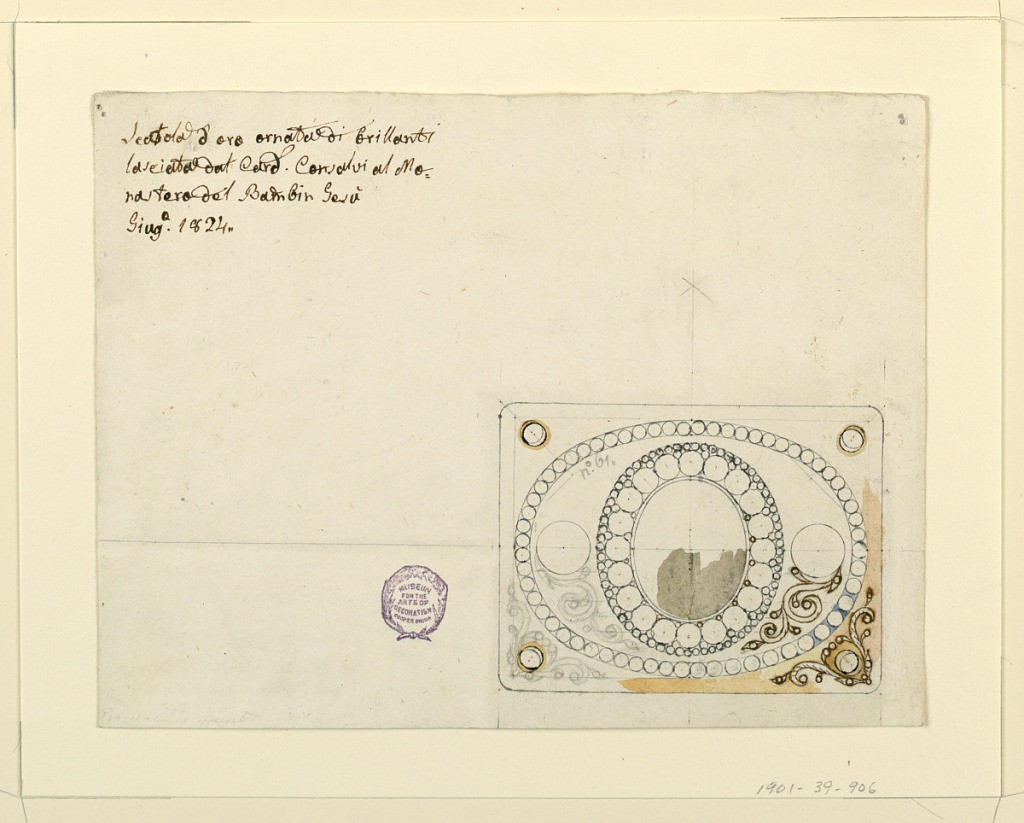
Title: Design for Snuff Box, Cardinal Consalvi, Papal Secratary of State to Pius VII
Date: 1824
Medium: Pen and ink, brush and watercolor on paper
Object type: Drawing
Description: The drawing below right. Only the lower right quarter is entirely executed.  Concentric circles of gems.